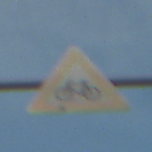
Verkehrszeichen: RadverkehrRechts
Umgebung: Outdoor, Urban
Tageszeit: MorningAfternoon
Wetter: PartlyCloudy
Licht: Natural
Jahreszeit: NotSpecified
Kontrast: LowContrast